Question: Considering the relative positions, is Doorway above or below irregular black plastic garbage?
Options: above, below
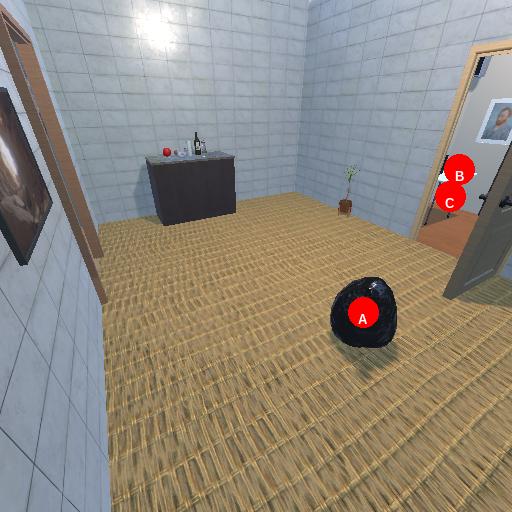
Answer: above